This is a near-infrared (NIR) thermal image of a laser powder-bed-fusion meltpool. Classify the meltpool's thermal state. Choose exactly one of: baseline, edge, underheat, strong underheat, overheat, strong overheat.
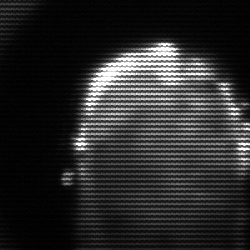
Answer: baseline